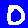
Digit: 0